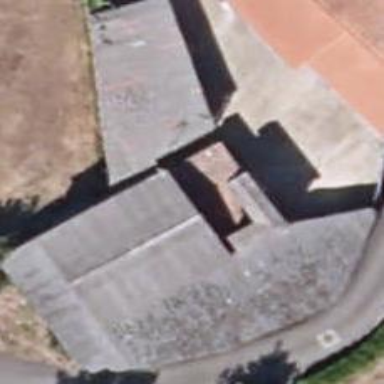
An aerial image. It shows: Barn.